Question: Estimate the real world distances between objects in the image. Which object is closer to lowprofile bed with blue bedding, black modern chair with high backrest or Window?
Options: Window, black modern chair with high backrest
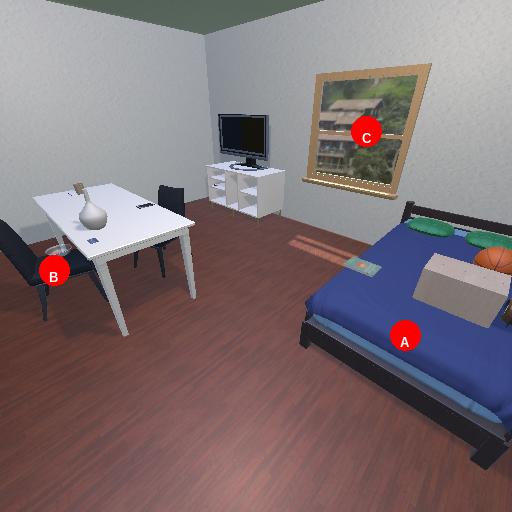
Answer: Window